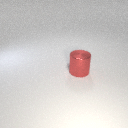
large red metal cylinder